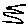
Label: zigzag